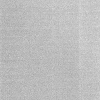
Atmospheric dust classification: dusty